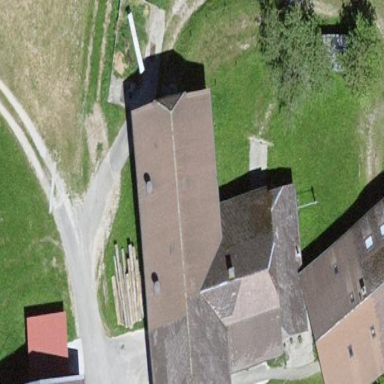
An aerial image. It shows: Farm building.